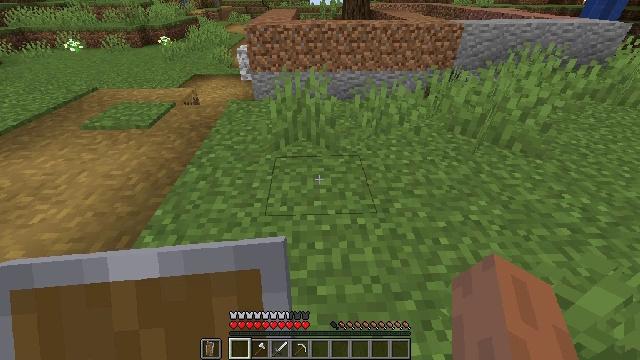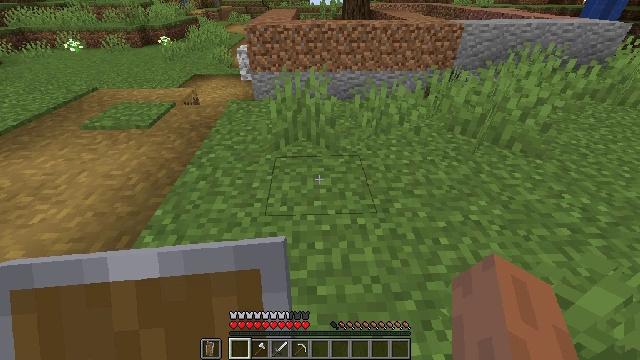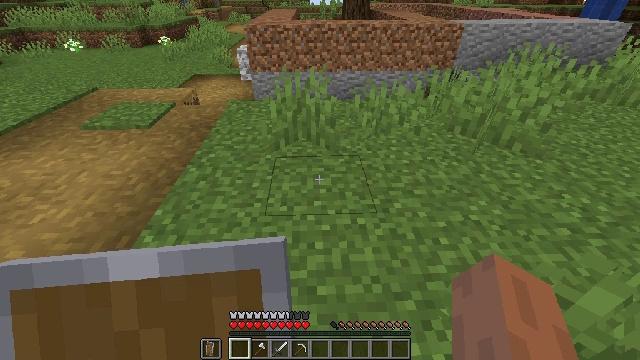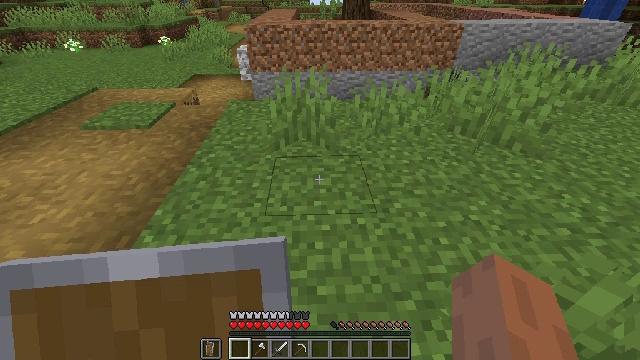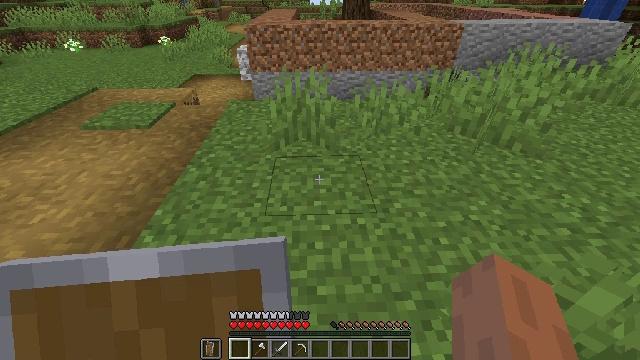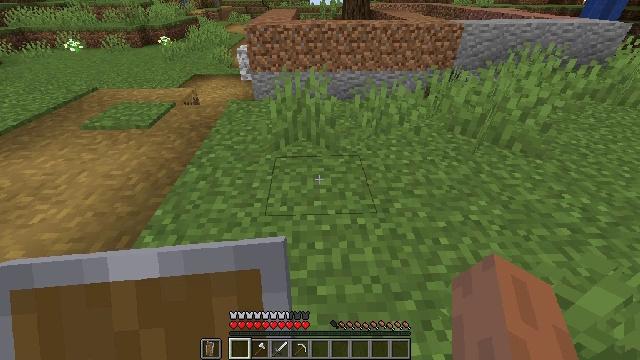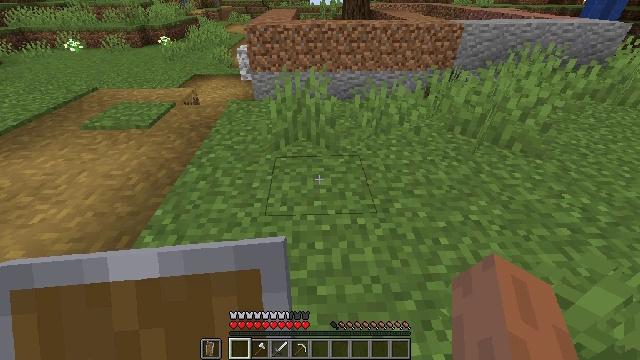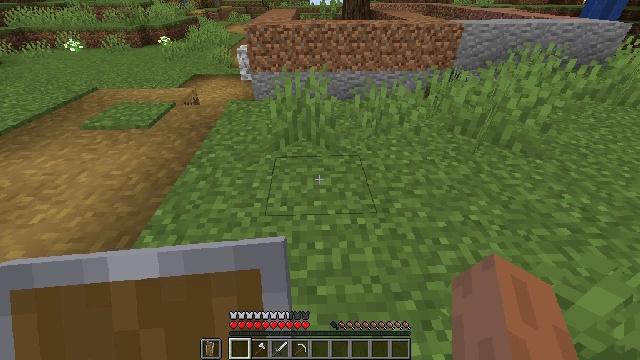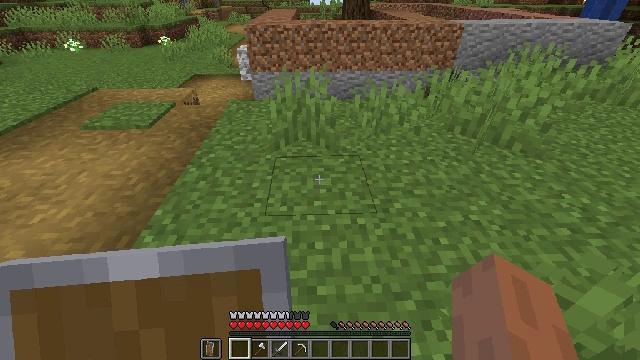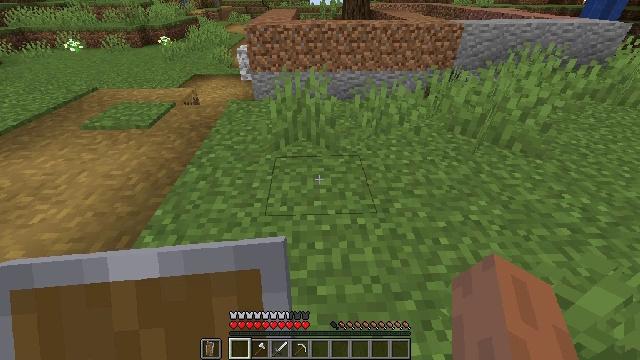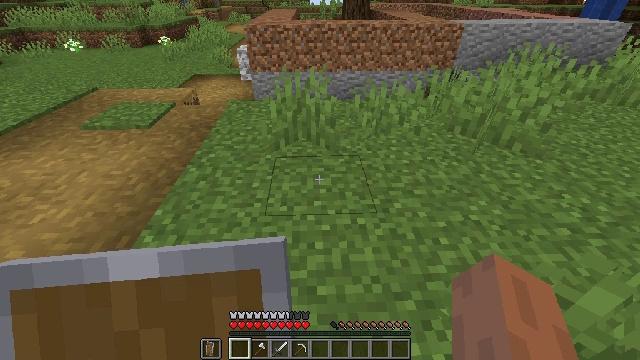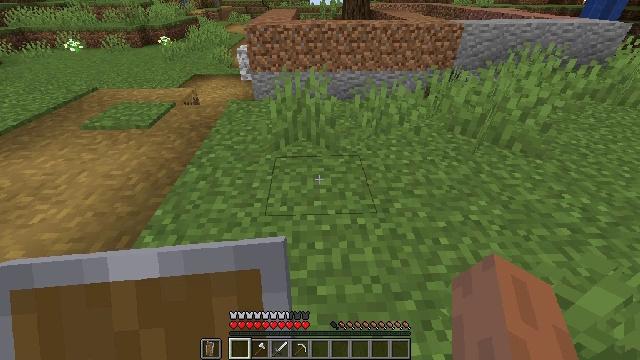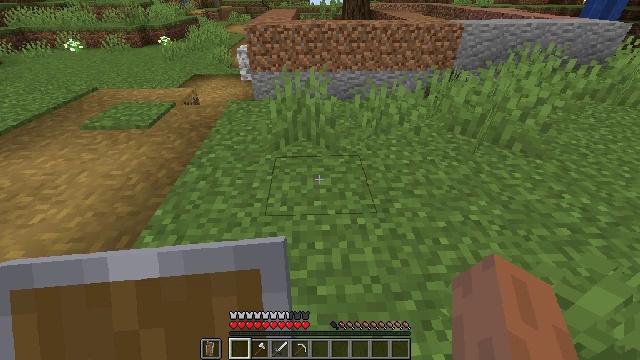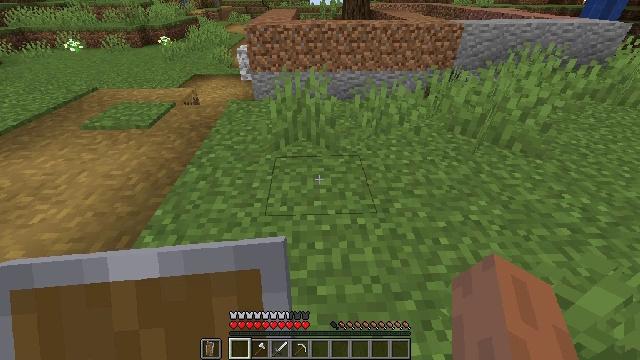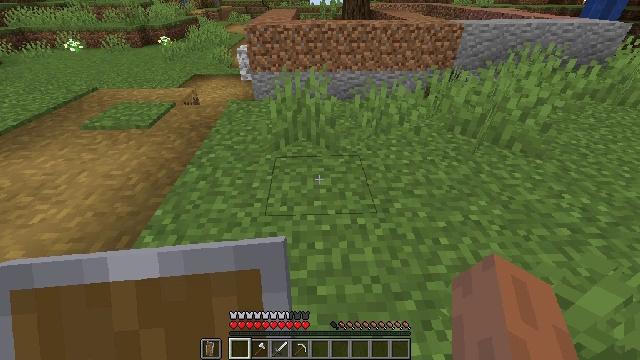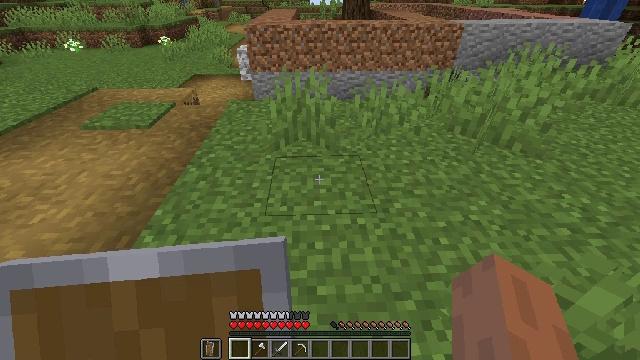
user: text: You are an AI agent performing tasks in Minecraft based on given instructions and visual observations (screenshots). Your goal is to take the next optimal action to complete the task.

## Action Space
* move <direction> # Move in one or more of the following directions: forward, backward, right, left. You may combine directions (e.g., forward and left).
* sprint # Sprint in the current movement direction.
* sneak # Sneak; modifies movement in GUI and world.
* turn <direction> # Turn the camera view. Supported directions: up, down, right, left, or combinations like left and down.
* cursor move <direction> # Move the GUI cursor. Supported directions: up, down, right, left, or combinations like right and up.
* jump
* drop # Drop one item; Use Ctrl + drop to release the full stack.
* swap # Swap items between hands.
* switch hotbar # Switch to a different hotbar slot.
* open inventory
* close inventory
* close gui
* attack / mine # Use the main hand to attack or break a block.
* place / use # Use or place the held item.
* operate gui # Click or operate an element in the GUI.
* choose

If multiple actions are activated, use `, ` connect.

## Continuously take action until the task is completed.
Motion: motion action
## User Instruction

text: craft item air
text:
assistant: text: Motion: no_op
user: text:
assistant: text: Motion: no_op
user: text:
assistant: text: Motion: no_op
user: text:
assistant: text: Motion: no_op
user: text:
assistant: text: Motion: no_op
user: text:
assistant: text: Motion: no_op
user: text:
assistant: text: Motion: no_op
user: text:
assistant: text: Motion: no_op
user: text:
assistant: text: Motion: no_op
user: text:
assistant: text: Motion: no_op
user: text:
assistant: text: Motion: no_op
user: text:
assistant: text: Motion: no_op
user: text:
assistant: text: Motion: no_op
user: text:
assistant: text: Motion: no_op
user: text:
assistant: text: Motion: no_op
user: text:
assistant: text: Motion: no_op
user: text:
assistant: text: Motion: no_op
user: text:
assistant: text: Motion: no_op
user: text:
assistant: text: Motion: no_op
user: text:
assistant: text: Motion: no_op
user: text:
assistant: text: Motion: no_op
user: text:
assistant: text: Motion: no_op
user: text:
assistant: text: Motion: no_op
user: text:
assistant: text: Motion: no_op
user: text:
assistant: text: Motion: no_op
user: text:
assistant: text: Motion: no_op
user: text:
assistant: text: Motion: no_op
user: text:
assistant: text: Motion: no_op
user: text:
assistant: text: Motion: no_op
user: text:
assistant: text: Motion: no_op